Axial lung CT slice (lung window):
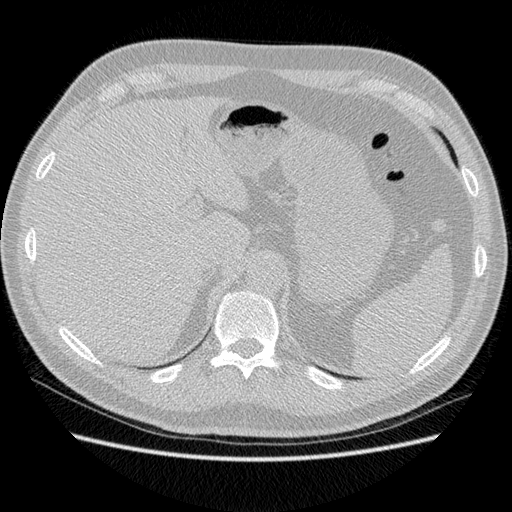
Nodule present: no